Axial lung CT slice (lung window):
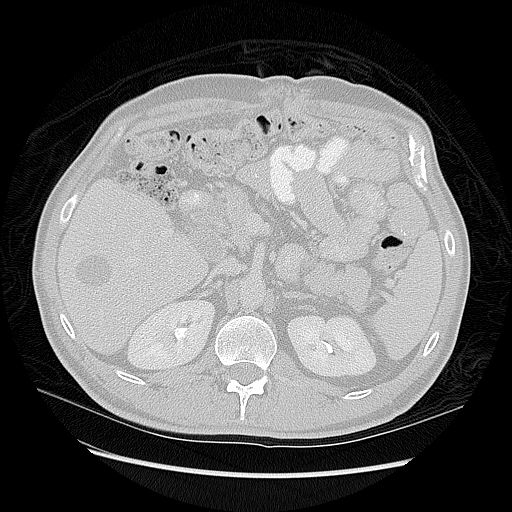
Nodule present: no